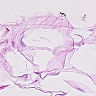
Metastatic tissue present: no